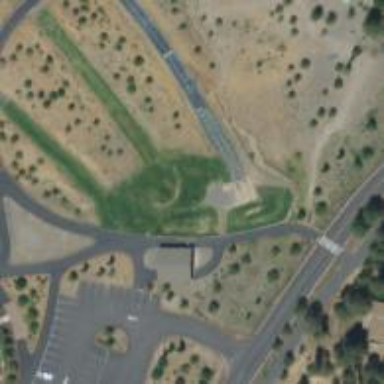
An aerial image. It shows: Disc golf hole as part of disc golf sport activity.